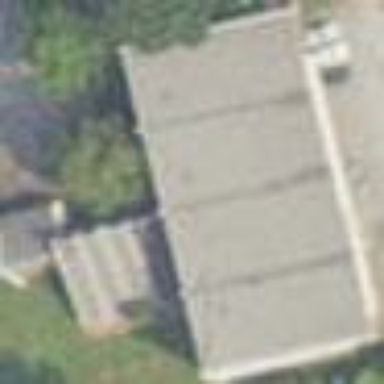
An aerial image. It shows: Commercial building.